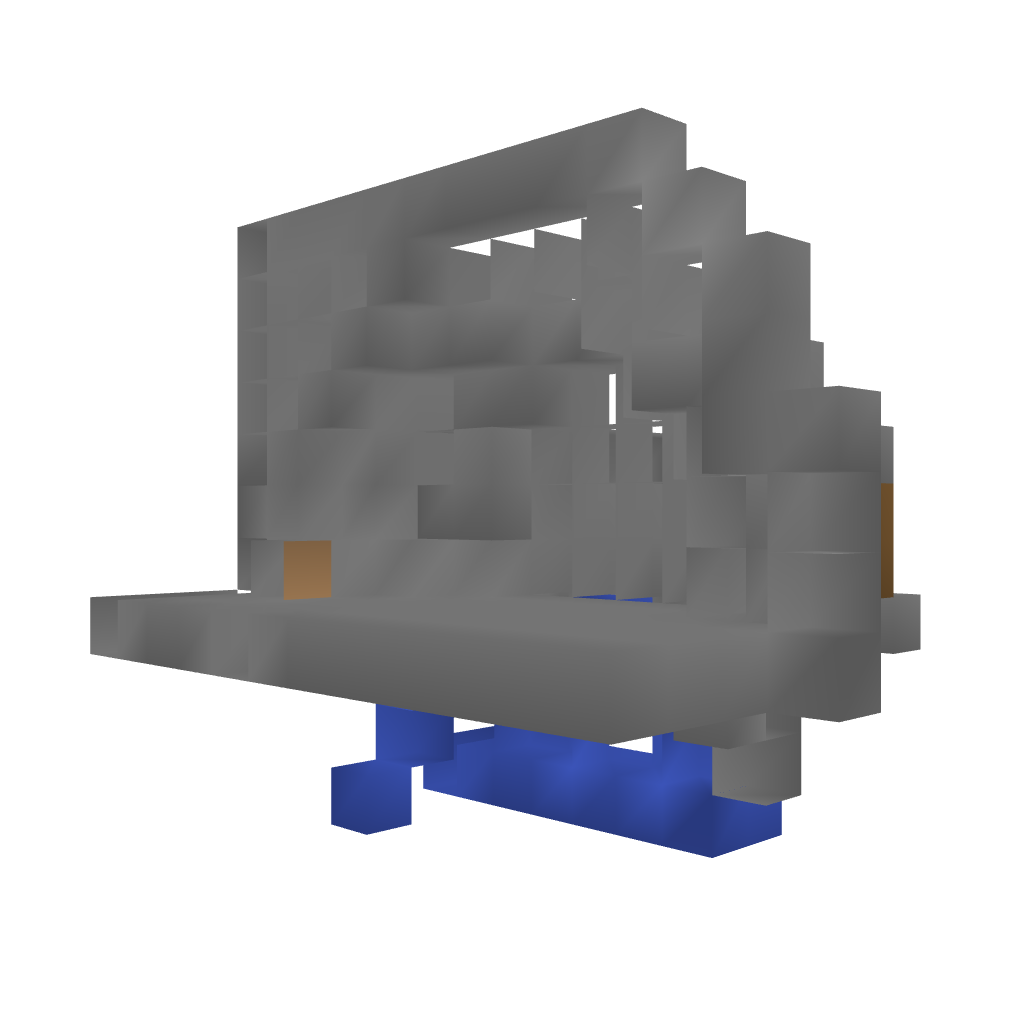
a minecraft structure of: hidden door bad low quality